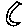
Label: moon